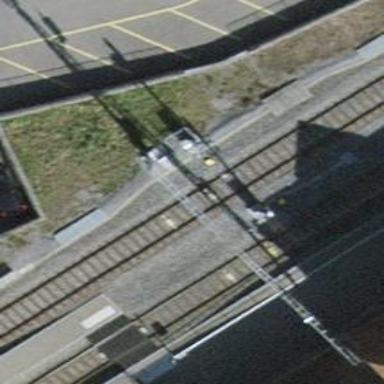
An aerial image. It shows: Railway signal.